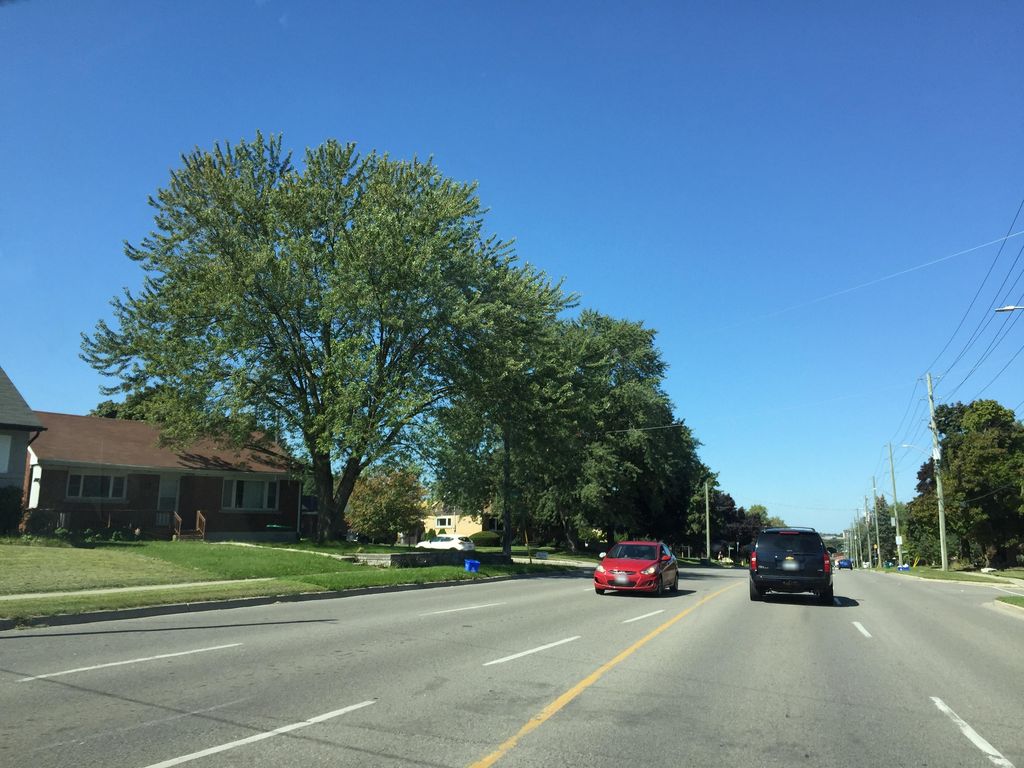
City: kitchener-waterloo